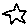
Label: star